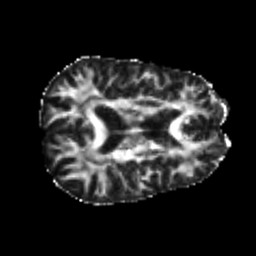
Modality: FA
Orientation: axial
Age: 26
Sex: male
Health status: healthy
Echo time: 0.074 s